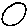
Label: circle